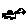
Label: car